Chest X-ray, PA view. Patient: 30 years old, sex F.
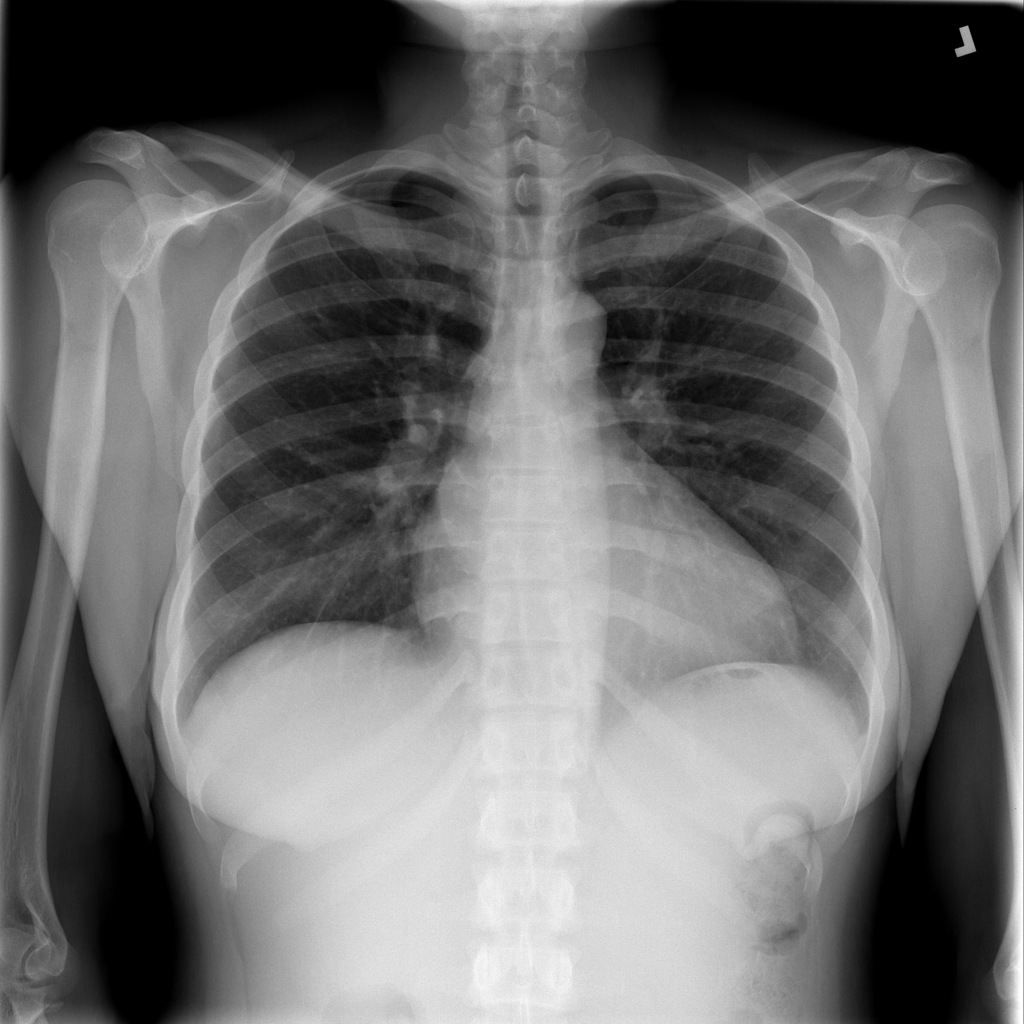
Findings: Cardiomegaly